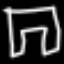
Label: pants